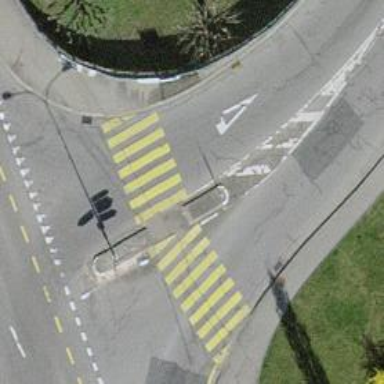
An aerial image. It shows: Uncontrolled road crossing with markings.